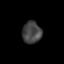
Tissue: lung
Cell type: Epithelial cells
Senescence score: 0.2419
Nuclear area (px): 416
Mean DAPI intensity: 67.356